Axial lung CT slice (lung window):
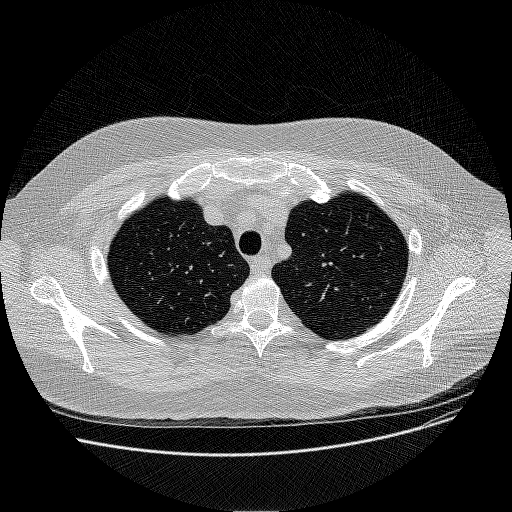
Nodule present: no